Question: I insert an entry in which there is a duplicate of the primary key.
'''
public function actionInc()
{
$add = new Country();
$add->code = 'QI';
$add->name = 'Qiang';
$add->population = '<PHONE>';
try {
$add->save();
return $this->render('inc', [
'count' => 'Ok',
]);
} catch (Exception $exception) {
return $this->render('inc', [
'count' => 'Error',
]);
}
}
'''
But I need that the application does not down, and continued to work, but it does not work...

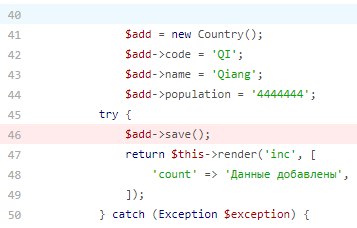
Answer: check which Exception subclass you are importing in your use statements
yii throws '\yii\db\Exception' for db-related errors.
all of yii's exceptions inherit from <URL>
'''
// db related exceptions
catch (\yii\db\Exception $exception)
// any exception throwin by yii
catch (\yiiase\Exception $exception)
// any php exception
catch (\Exception $exception)
'''